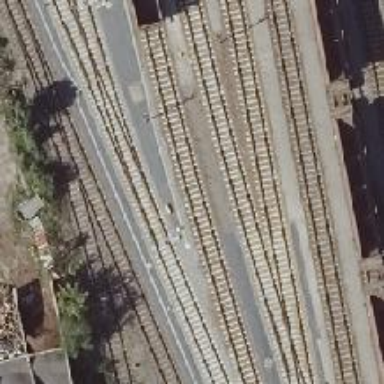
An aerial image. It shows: Railway yard used for servicing trains.